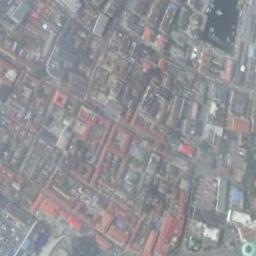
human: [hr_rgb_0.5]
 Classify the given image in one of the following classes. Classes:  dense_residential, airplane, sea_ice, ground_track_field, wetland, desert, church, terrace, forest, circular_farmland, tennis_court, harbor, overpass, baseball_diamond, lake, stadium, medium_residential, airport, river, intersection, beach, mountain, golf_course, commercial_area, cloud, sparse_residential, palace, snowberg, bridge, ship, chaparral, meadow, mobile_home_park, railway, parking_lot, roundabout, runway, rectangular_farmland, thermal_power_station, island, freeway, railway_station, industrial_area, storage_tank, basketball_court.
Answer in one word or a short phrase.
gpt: industrial_area